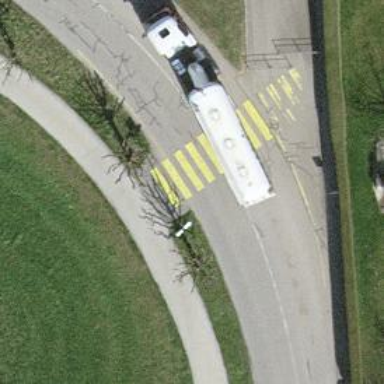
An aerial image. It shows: Zebra crossing on the road.